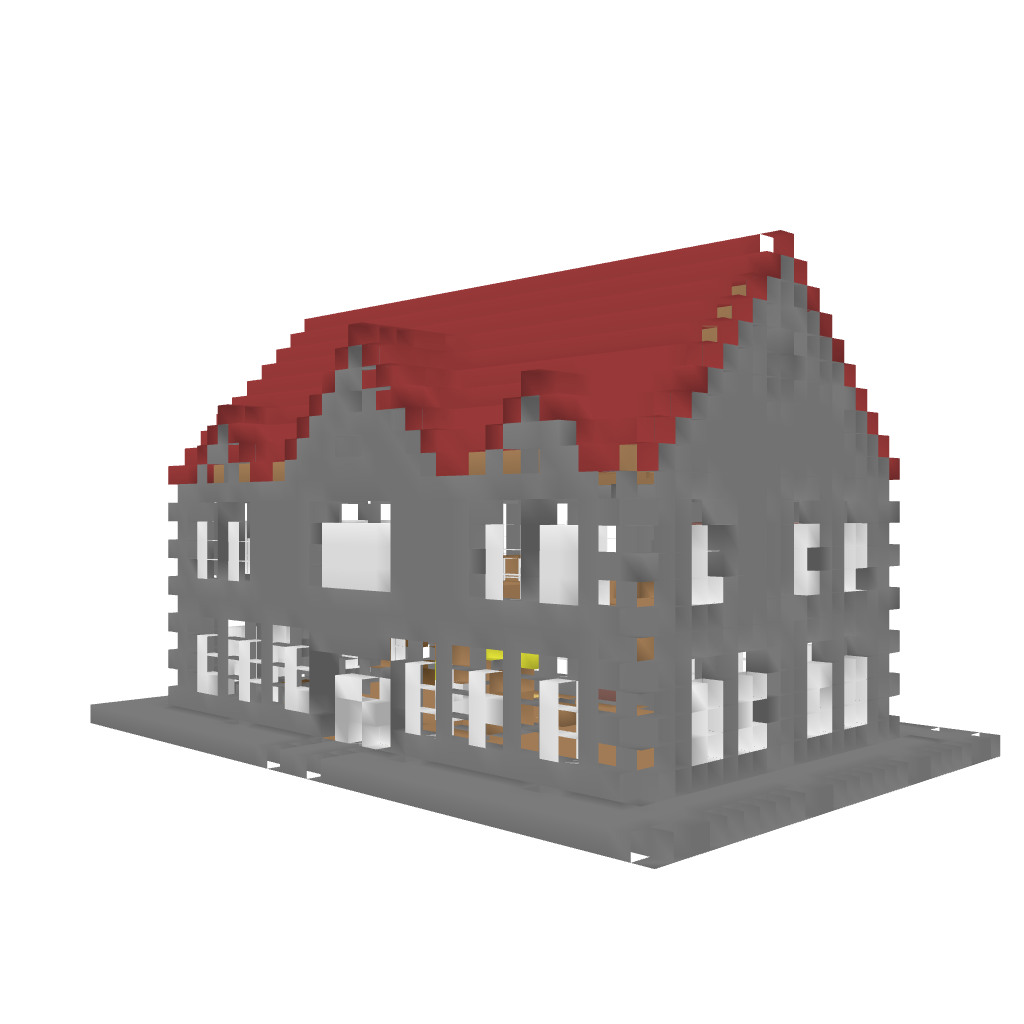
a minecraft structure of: Large Brick House red roof high quality